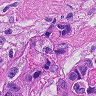
Metastatic tissue present: yes